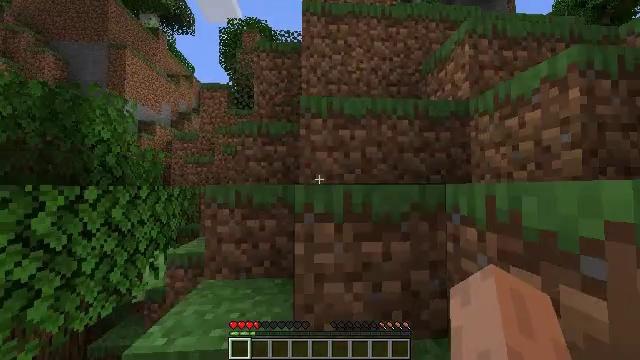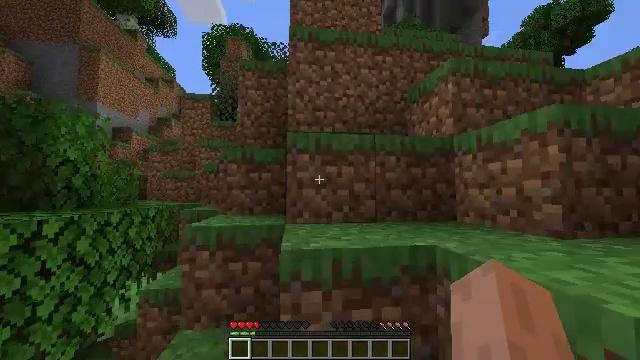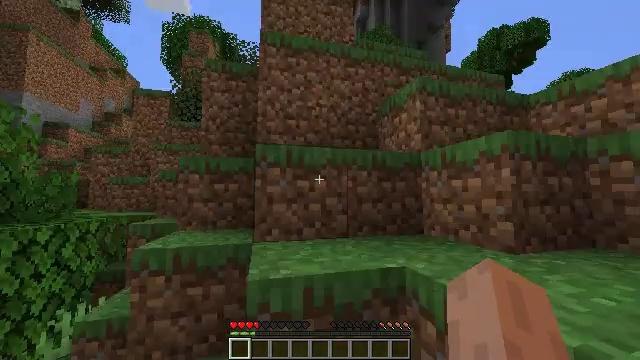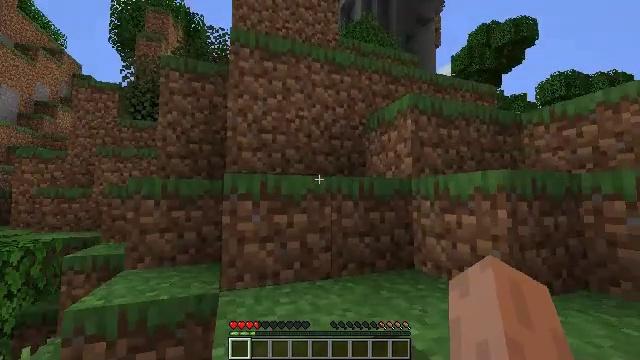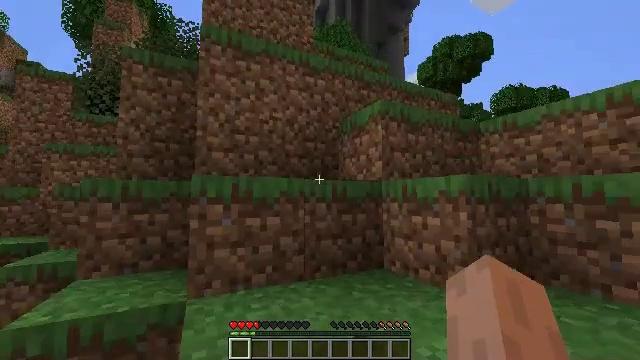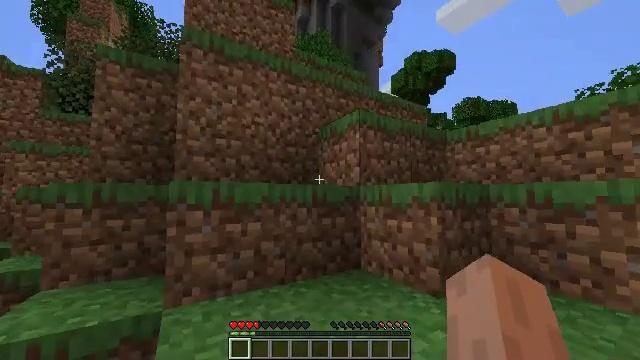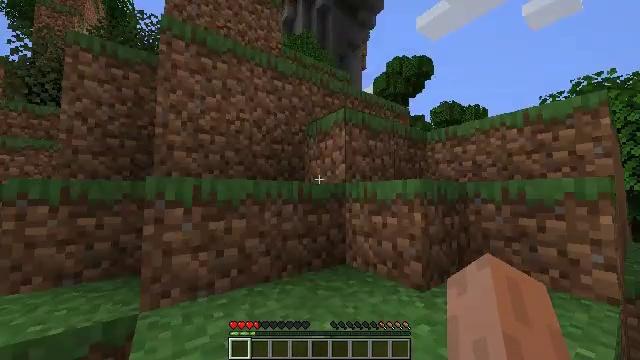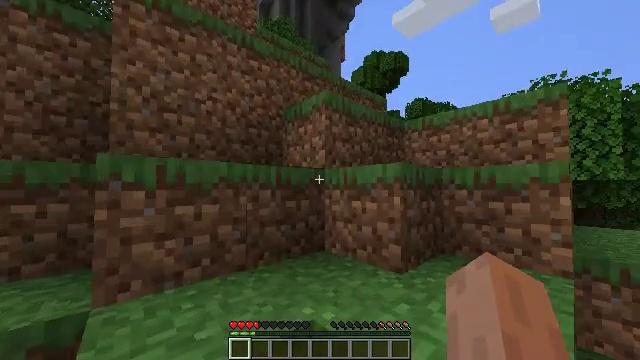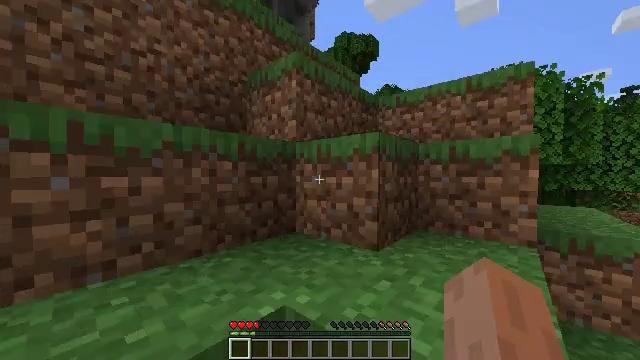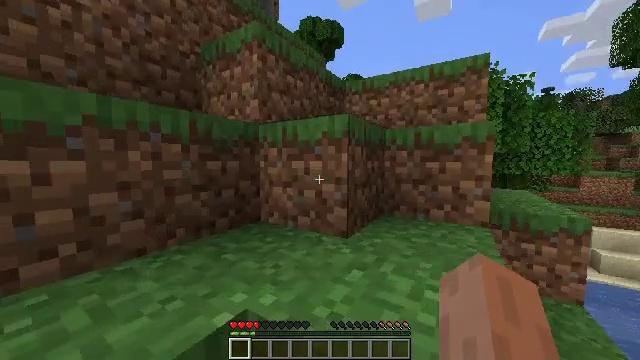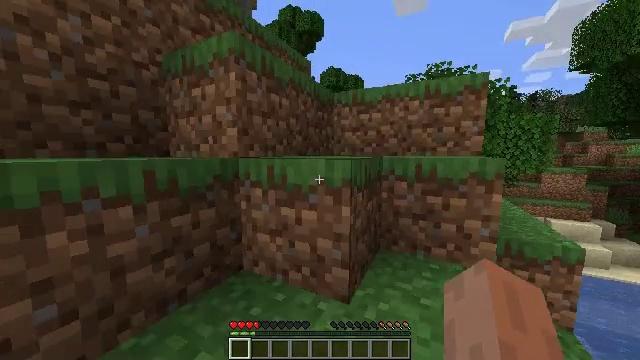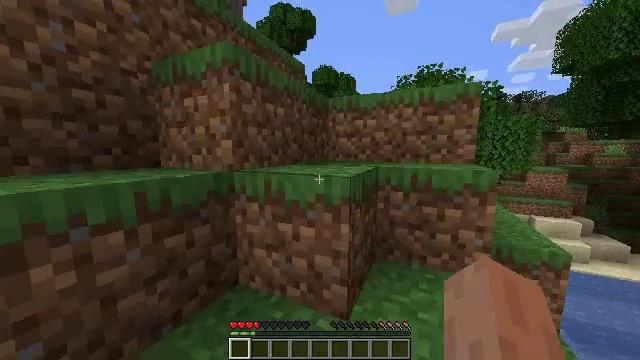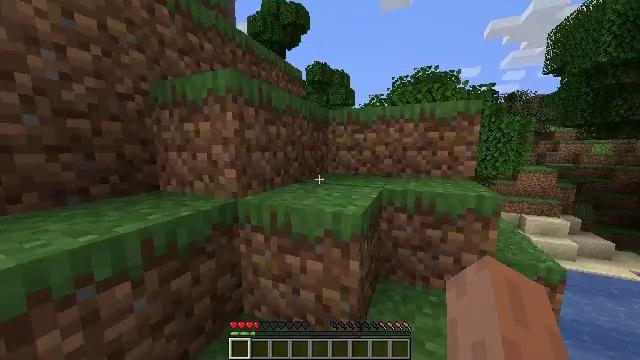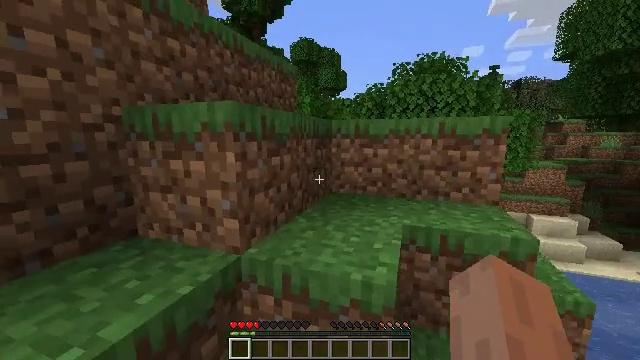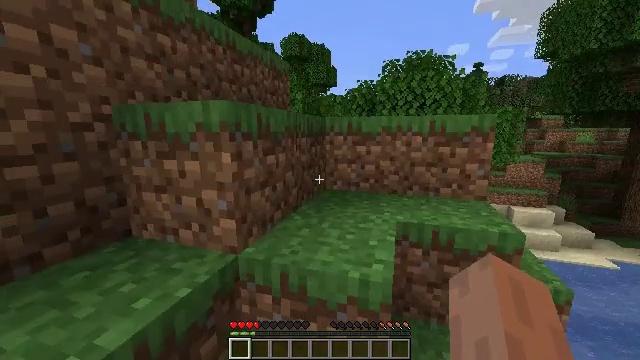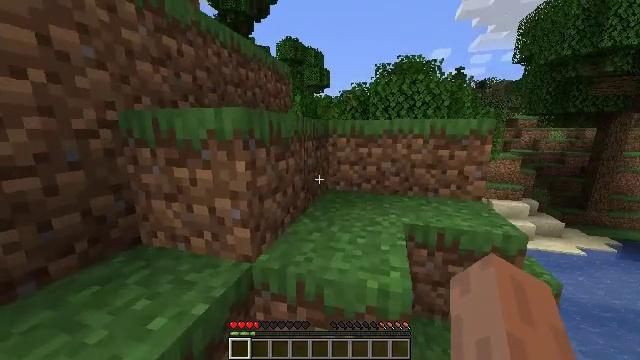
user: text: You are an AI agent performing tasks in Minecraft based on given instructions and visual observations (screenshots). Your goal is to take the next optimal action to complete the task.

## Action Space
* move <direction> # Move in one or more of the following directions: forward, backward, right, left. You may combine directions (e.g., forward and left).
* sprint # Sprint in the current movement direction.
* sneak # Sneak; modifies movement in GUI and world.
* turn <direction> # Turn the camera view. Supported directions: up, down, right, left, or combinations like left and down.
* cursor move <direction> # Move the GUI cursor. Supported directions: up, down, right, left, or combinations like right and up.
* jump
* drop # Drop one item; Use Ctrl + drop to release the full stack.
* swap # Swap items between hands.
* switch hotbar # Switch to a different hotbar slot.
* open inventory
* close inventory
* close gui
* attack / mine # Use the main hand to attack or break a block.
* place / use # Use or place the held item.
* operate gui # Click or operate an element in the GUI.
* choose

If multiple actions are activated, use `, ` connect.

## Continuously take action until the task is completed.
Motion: motion action
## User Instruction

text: Collect birch leaves from the tree.
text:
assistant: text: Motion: move forward, sprint, turn right and up, jump
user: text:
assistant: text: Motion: move forward, sprint, turn right, jump
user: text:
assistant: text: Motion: move forward, sprint, turn right, jump
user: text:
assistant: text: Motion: move forward, sprint, turn right, jump
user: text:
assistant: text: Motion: move forward, sprint, turn right, jump
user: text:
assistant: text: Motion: move forward, sprint, turn right, jump
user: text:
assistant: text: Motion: move forward, sprint, turn right and down, jump
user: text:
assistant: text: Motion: move forward, sprint, turn right and down, jump
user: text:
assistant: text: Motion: move forward, sprint, turn right and down, jump
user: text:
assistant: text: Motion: move forward, sprint, turn right and down, jump
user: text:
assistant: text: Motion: move forward, sprint, turn right, jump
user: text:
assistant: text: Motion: move forward, sprint, turn right, jump
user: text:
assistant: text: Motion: move forward, sprint, turn right and down, jump
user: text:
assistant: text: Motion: move forward, sprint, turn right and down, jump
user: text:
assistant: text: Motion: move forward, sprint, turn right and down, jump
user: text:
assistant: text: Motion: move forward, sprint, turn right and down, jump
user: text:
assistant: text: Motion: move forward, sprint, turn right and down, jump
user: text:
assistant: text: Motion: move forward, sprint, jump
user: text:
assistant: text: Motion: move forward, sprint, jump
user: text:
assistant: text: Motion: move forward, sprint, jump
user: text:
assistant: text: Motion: move forward, sprint, jump
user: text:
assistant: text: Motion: move forward, sprint, jump
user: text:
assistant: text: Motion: move forward, sprint, jump
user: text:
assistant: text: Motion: move forward, sprint, jump
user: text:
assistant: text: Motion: move forward, sprint, jump
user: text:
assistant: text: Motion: move forward, sprint, turn left, jump
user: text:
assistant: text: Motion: move forward, sprint, turn left, jump
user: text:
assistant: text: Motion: move forward, sprint, jump
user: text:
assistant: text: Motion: move forward, sprint, turn down, jump
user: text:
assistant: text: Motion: move forward, sprint, turn down, jump